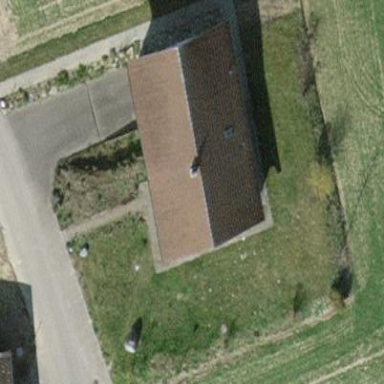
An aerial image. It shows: Detached building with gabled roof.